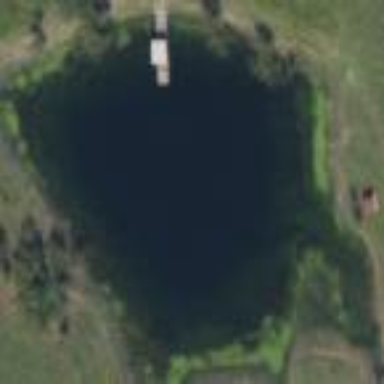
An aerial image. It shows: Pond with natural water.